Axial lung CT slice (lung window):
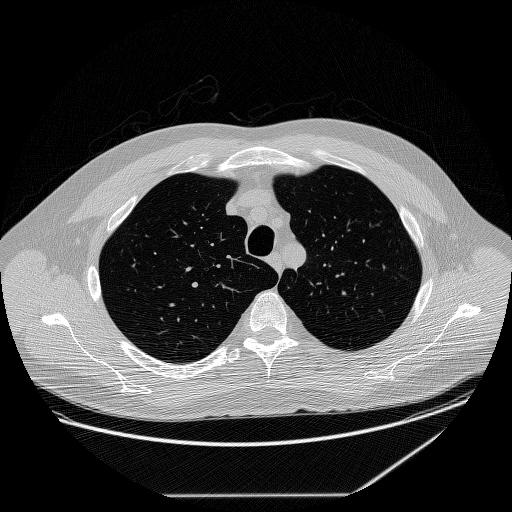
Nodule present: no